Question: I'm new to R and i want to generate a one row heatmap from my data using heatmap.2 as reported in "Widespread dynamic DNA methylation in response to biotic stress", Figure 3C (Dowen et al., 2012). The following is a link to the article: pnas.org/content/109/32/E2183/1

My effective data is just a column with values between -1 and 1:
'''
deltaMeth
-1
-1
-0.9
-0.8
-0.2
0.3
0.6
0.7
0.8
1
'''
My goal is to create a heatmap similar to the reported by (Dowen et al., 2012) using my dataset.
Thanks.
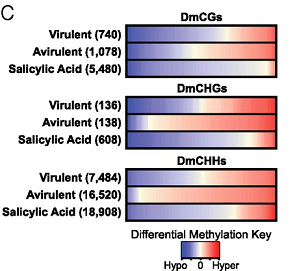
Answer: You can plot a heatmap of a one-column dataset with 'image':
'''
library(graphics)
mat <- matrix(c(-1, -1, -.9, -.8, -.2, .3, .6, .7, .8, 1))
image(mat)
'''